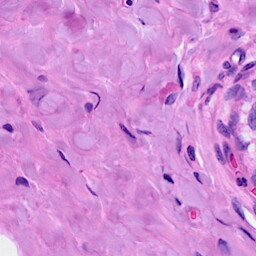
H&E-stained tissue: Breast